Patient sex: M
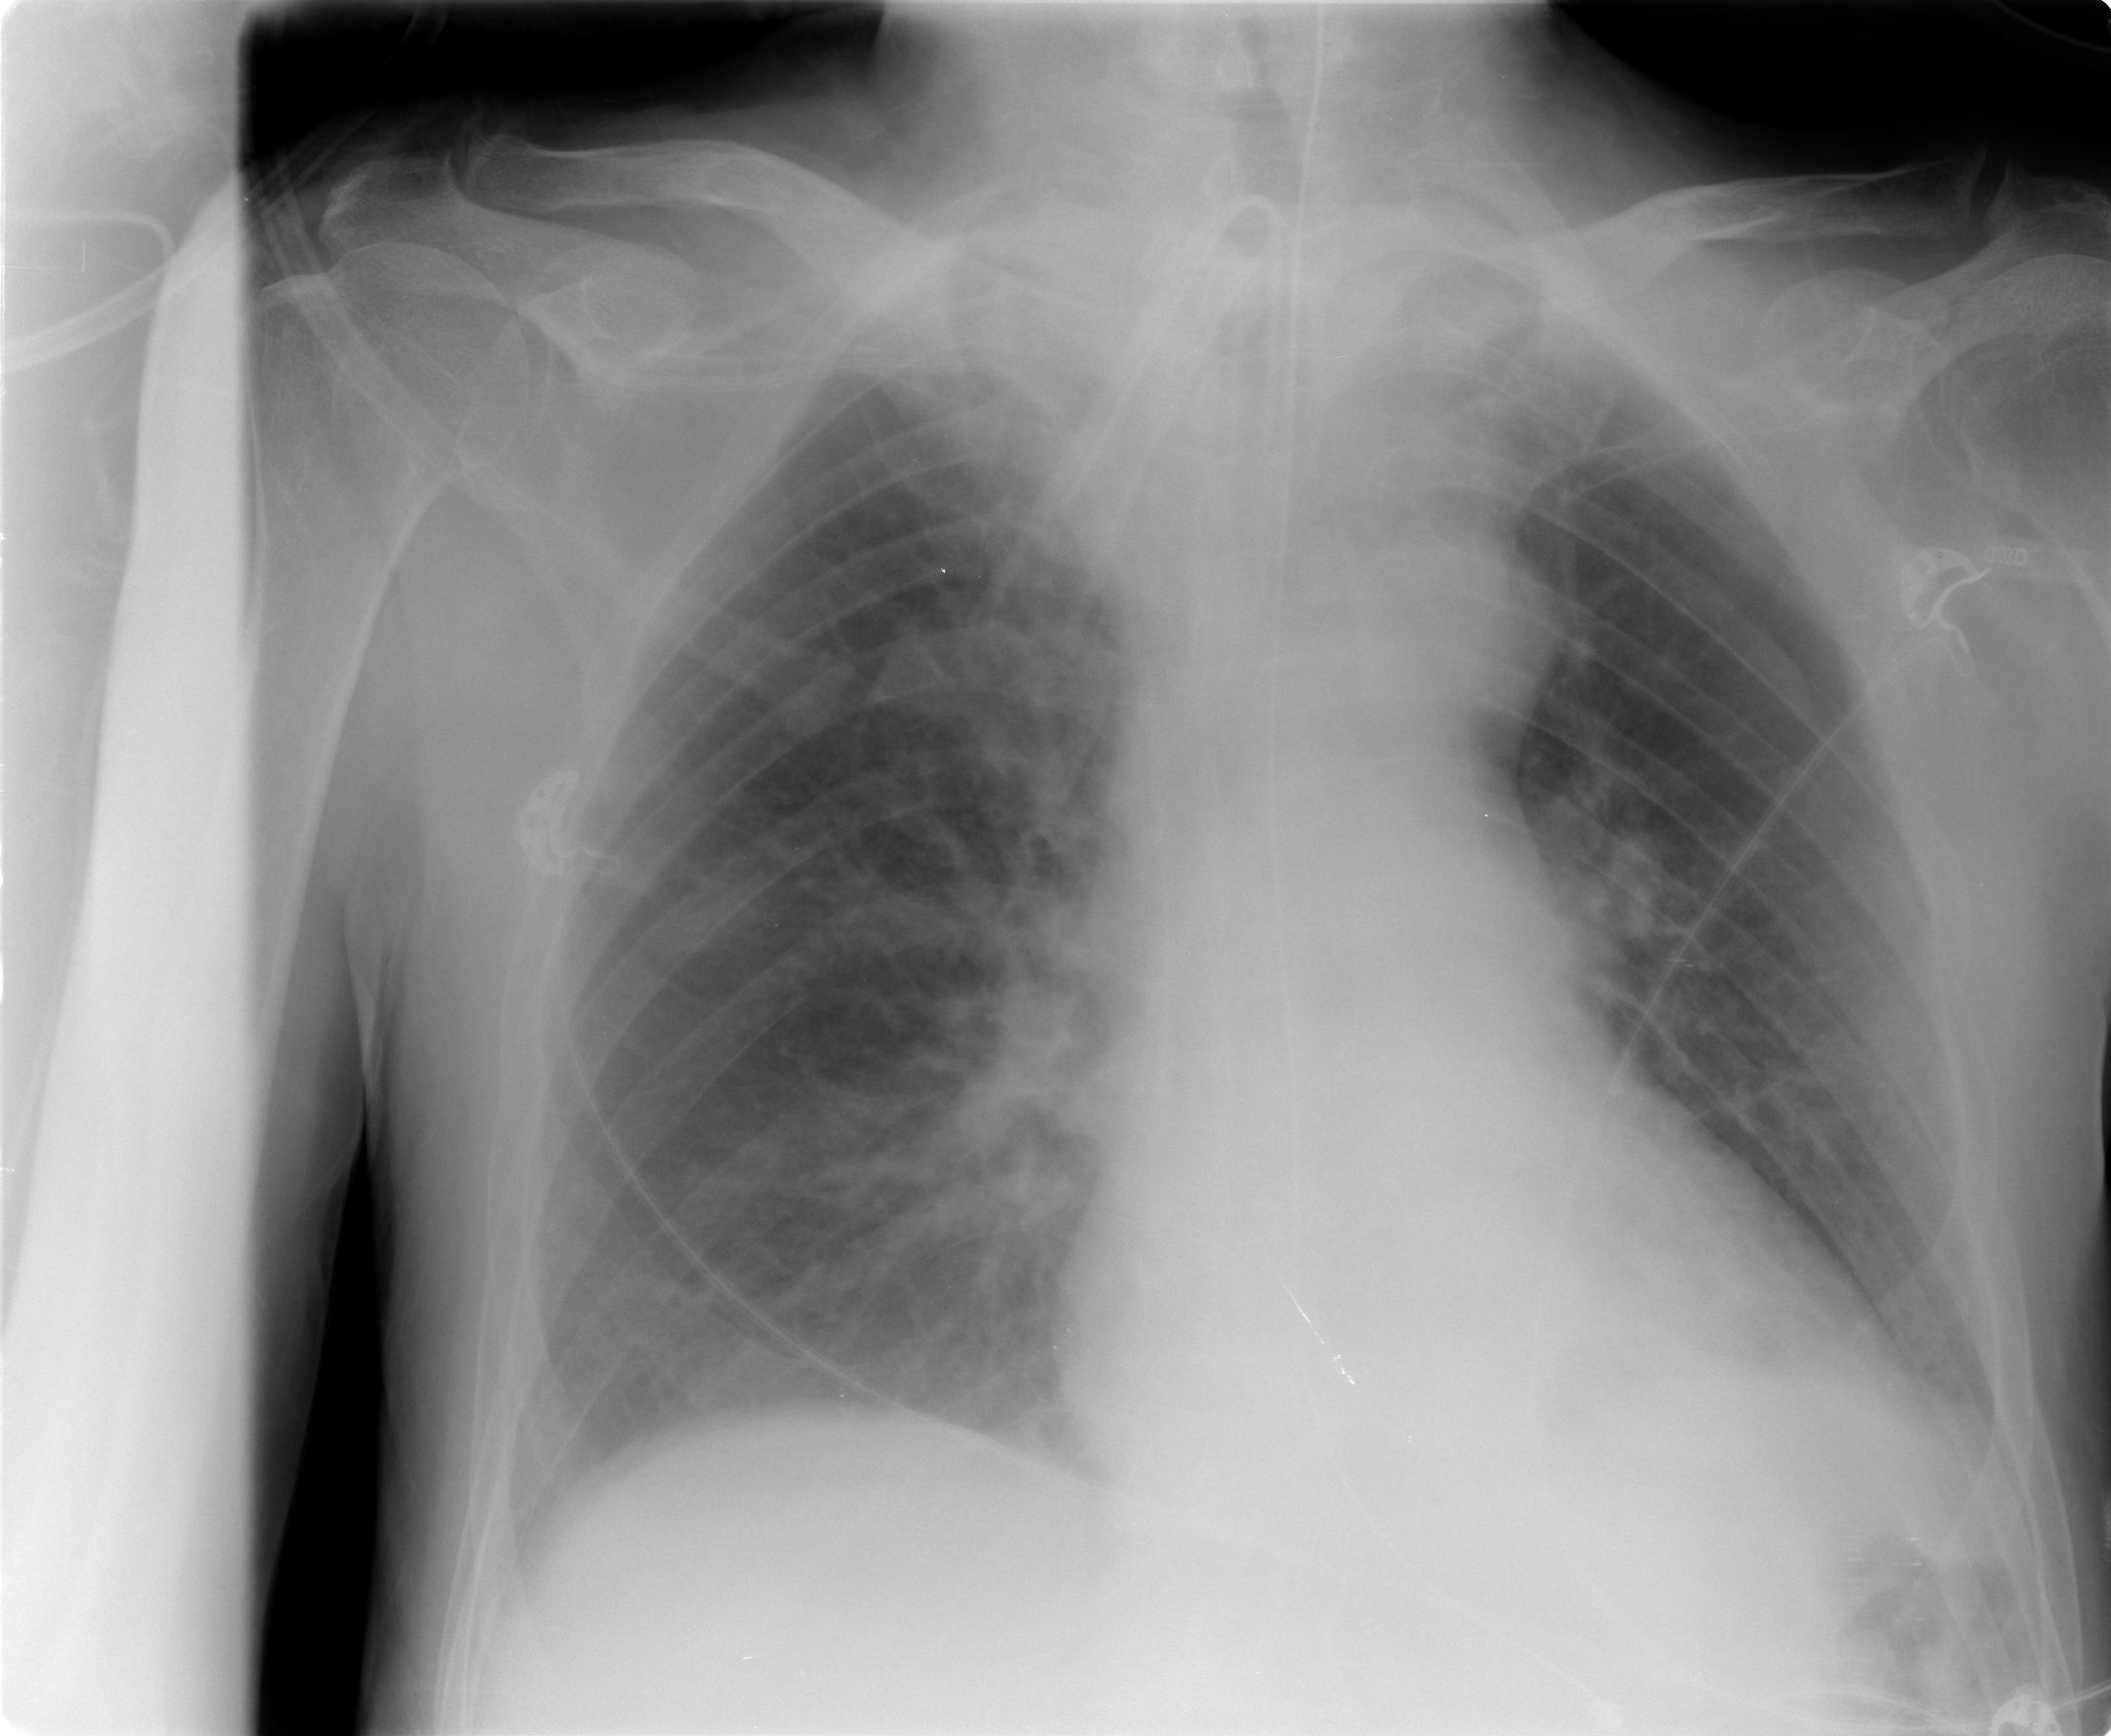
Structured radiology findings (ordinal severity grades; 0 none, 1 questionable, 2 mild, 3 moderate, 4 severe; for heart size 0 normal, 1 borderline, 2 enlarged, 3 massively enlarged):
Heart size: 1
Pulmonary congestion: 0
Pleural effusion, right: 2
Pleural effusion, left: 2
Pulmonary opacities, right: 0
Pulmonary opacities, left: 2
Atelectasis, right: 0
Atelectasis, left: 0